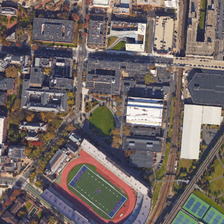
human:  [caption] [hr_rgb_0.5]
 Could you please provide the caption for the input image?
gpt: many buildings and a playground are in a school .

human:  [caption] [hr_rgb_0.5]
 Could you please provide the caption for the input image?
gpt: many buildings and a playground are in a school .

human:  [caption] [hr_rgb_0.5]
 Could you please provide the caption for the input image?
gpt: many buildings and a playground are in a school .

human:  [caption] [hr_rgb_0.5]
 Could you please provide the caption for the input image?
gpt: many buildings and a playground are in a school .

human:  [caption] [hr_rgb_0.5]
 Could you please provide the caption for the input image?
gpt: many buildings and a playground are in a school .